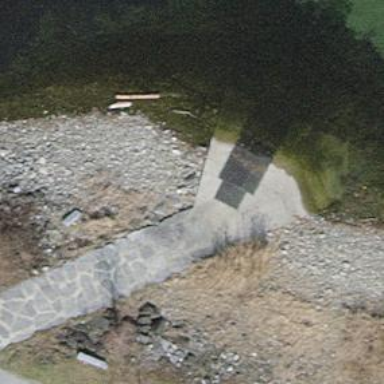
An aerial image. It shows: Slipway on leisure land.